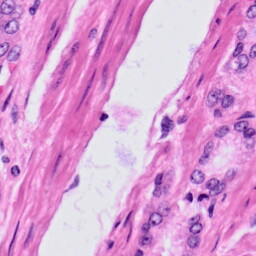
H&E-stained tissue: Prostate